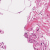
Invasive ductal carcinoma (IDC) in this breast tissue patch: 0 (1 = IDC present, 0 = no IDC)